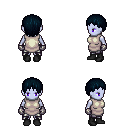
a pixel art fantasy rpg character, female body template, dark elf, purple skin, white tunic, metal pants, raven plain hairstyle, metal gloves, black shoes, four views (front, back, left, right), 2x2 character sprite sheet, small pixel art, hard edges, no anti-aliasing